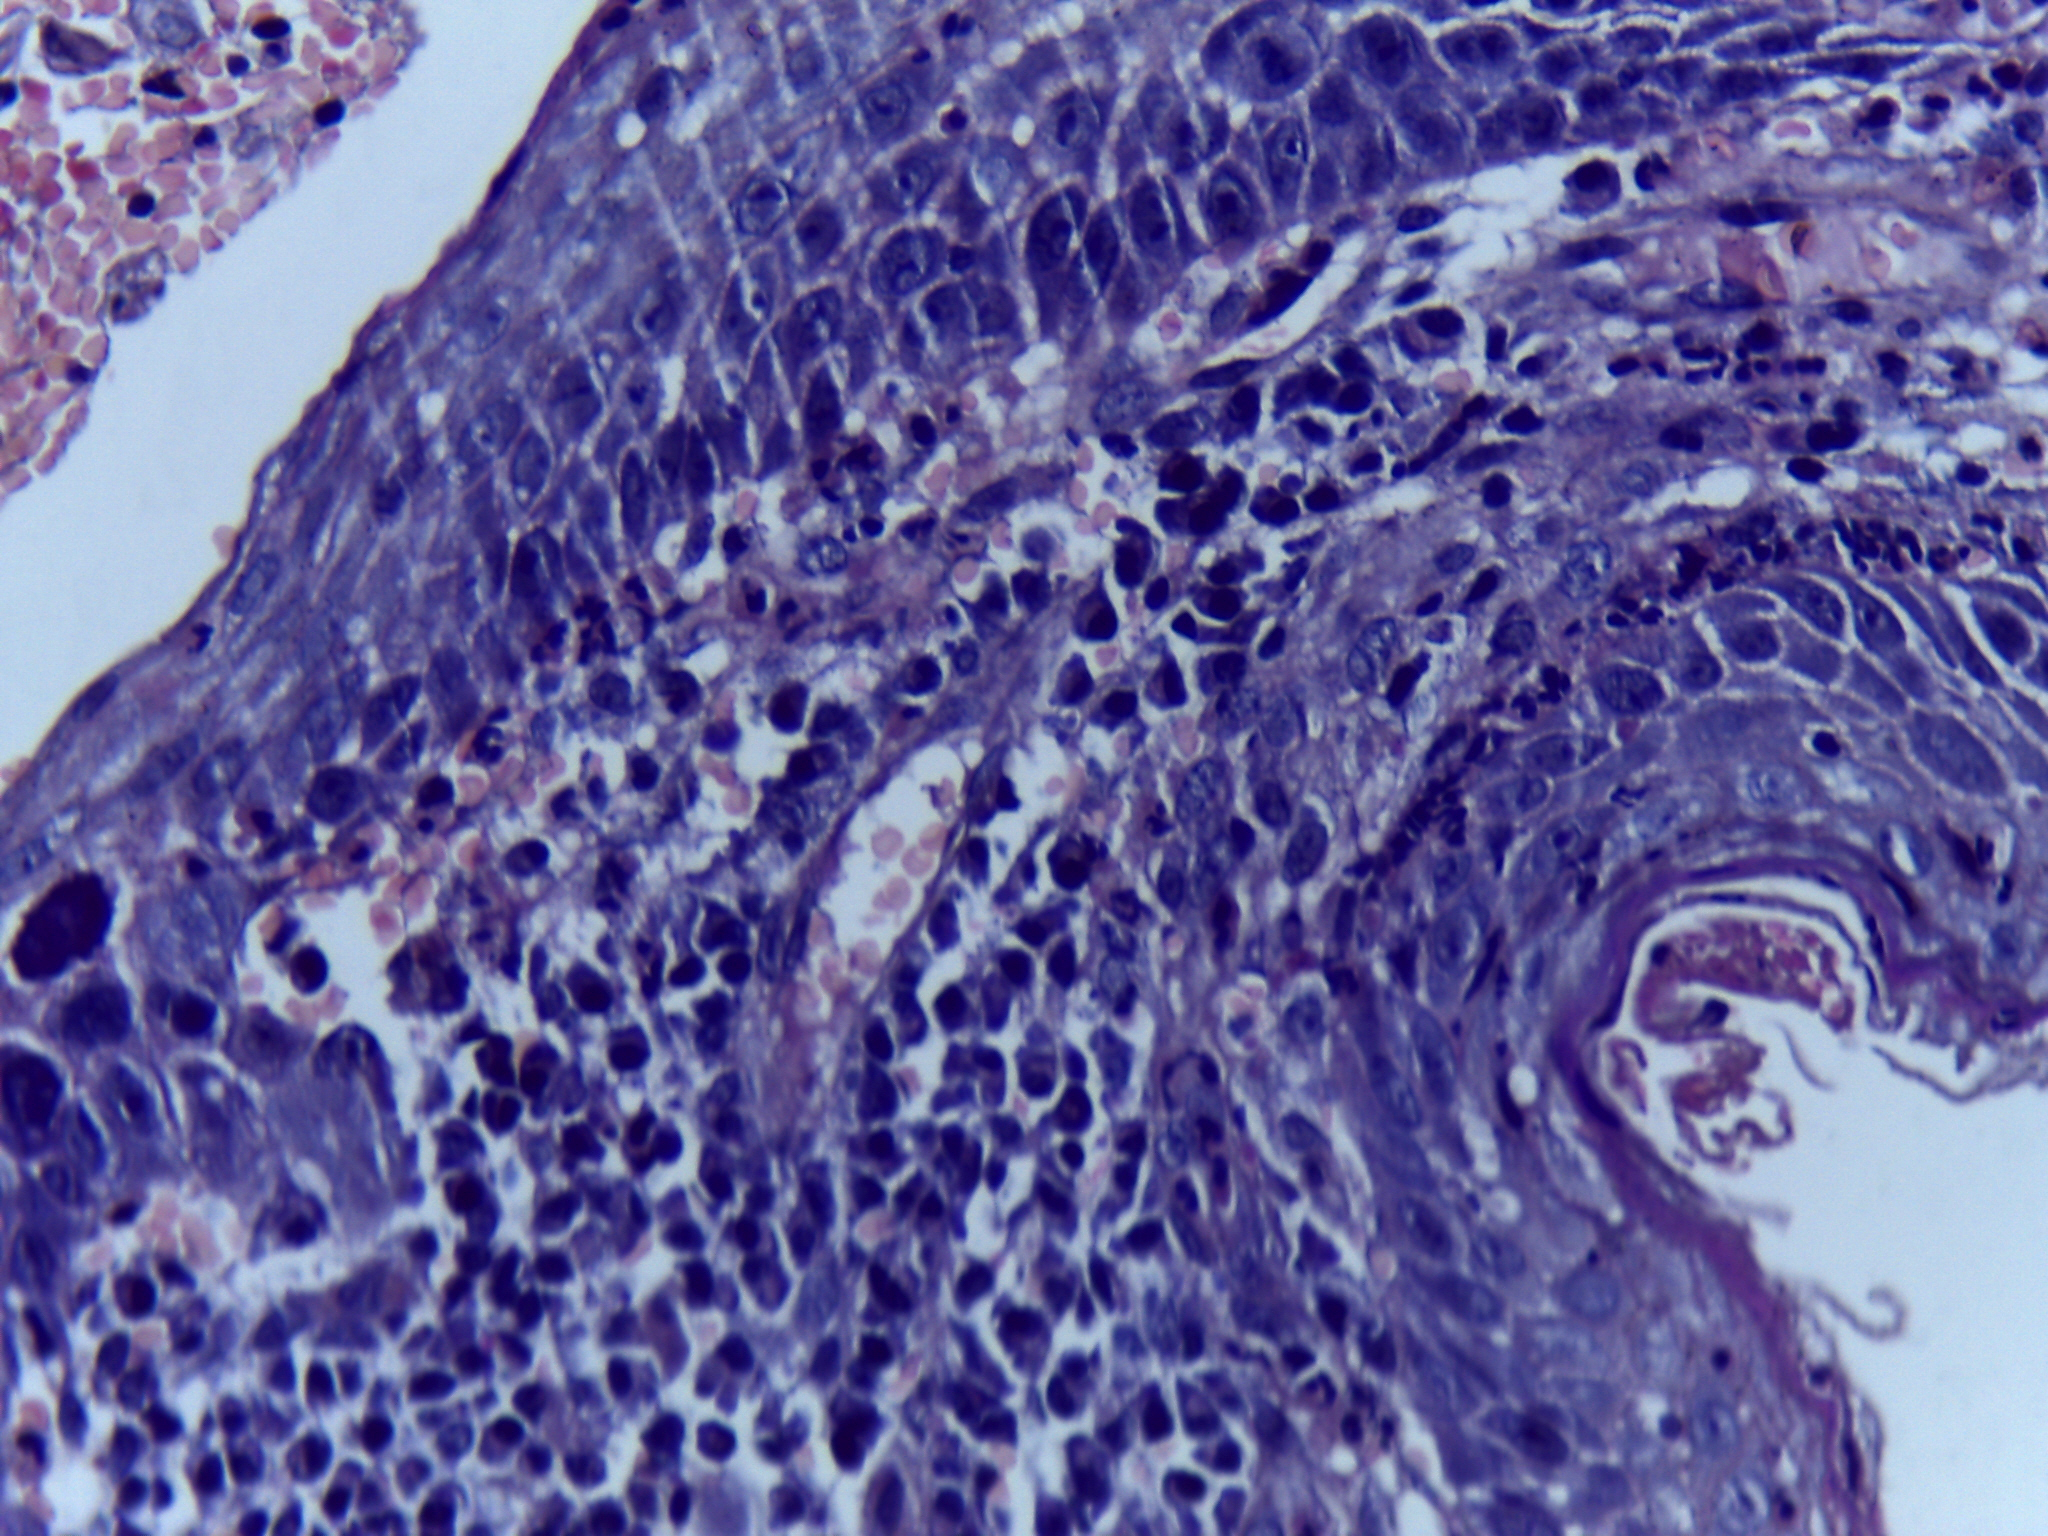
Diagnosis: OSCC